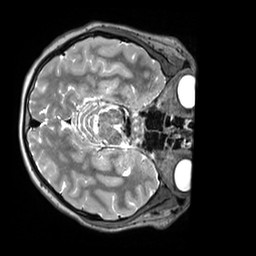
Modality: T2w
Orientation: axial
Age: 20
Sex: female
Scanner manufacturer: siemens
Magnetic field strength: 3 T
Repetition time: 3.2 s
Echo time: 0.408 s